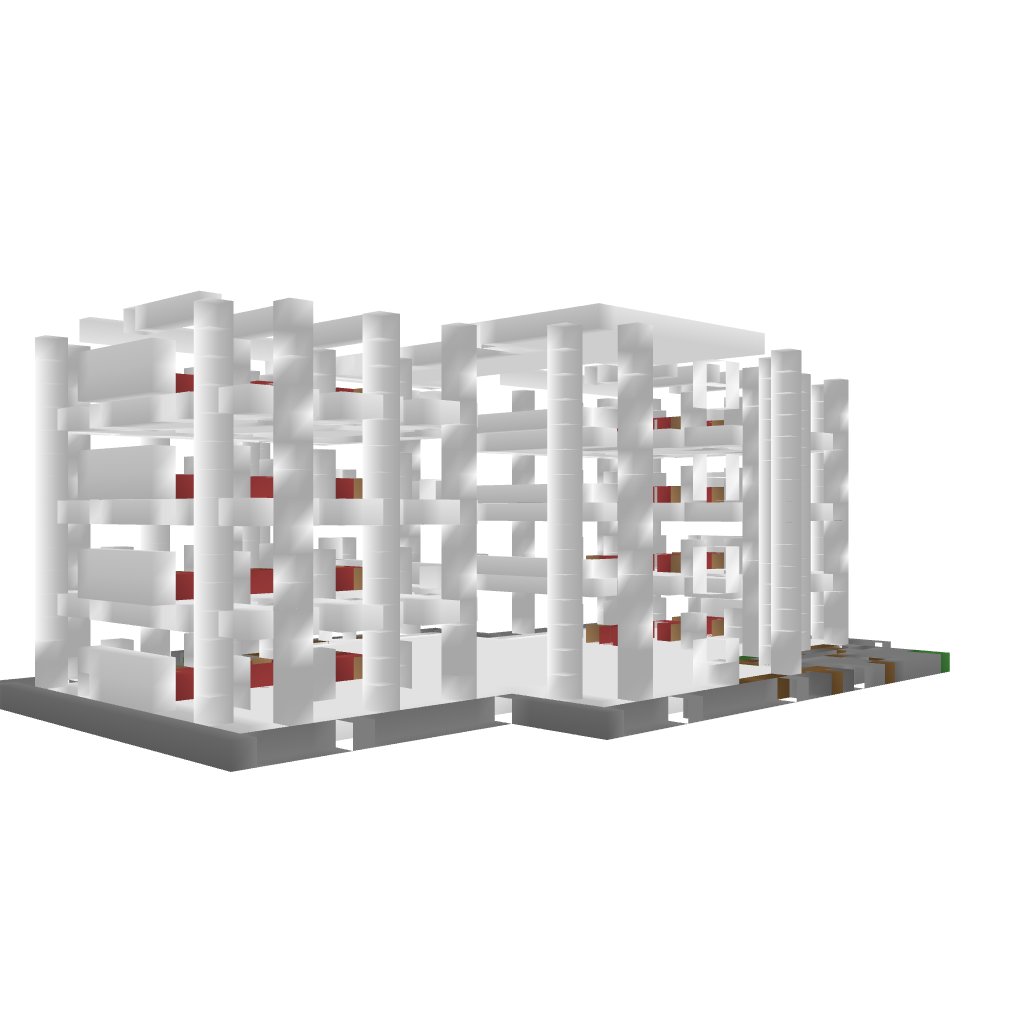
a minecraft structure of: Modern Hotel bad low quality